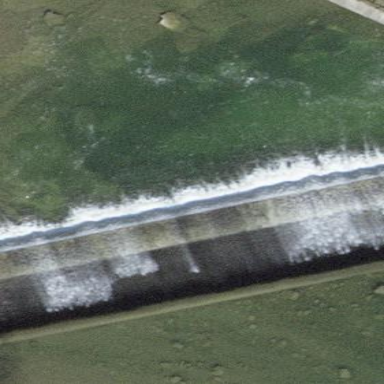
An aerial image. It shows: Dam across waterway.